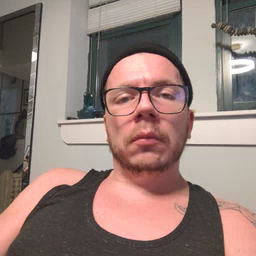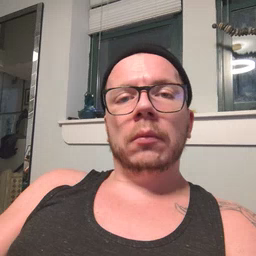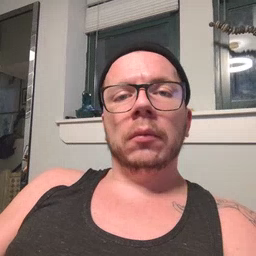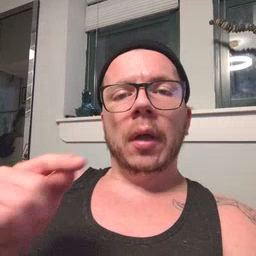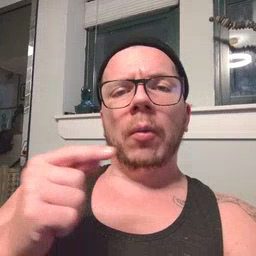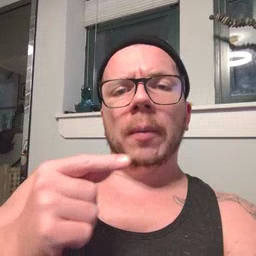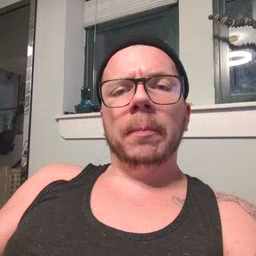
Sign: owie